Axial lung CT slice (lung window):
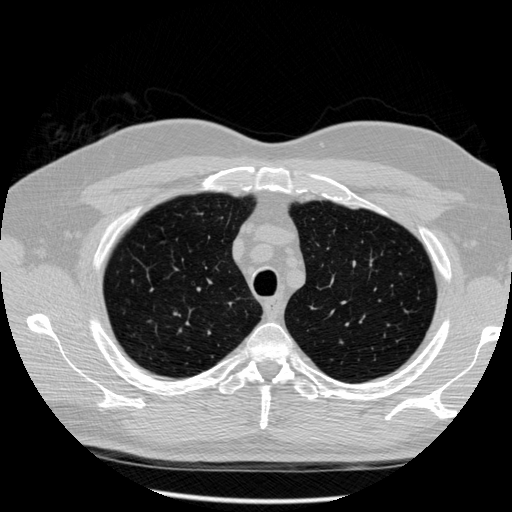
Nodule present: no